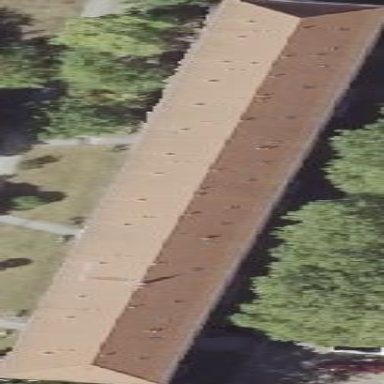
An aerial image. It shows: Hipped roof on apartment building.